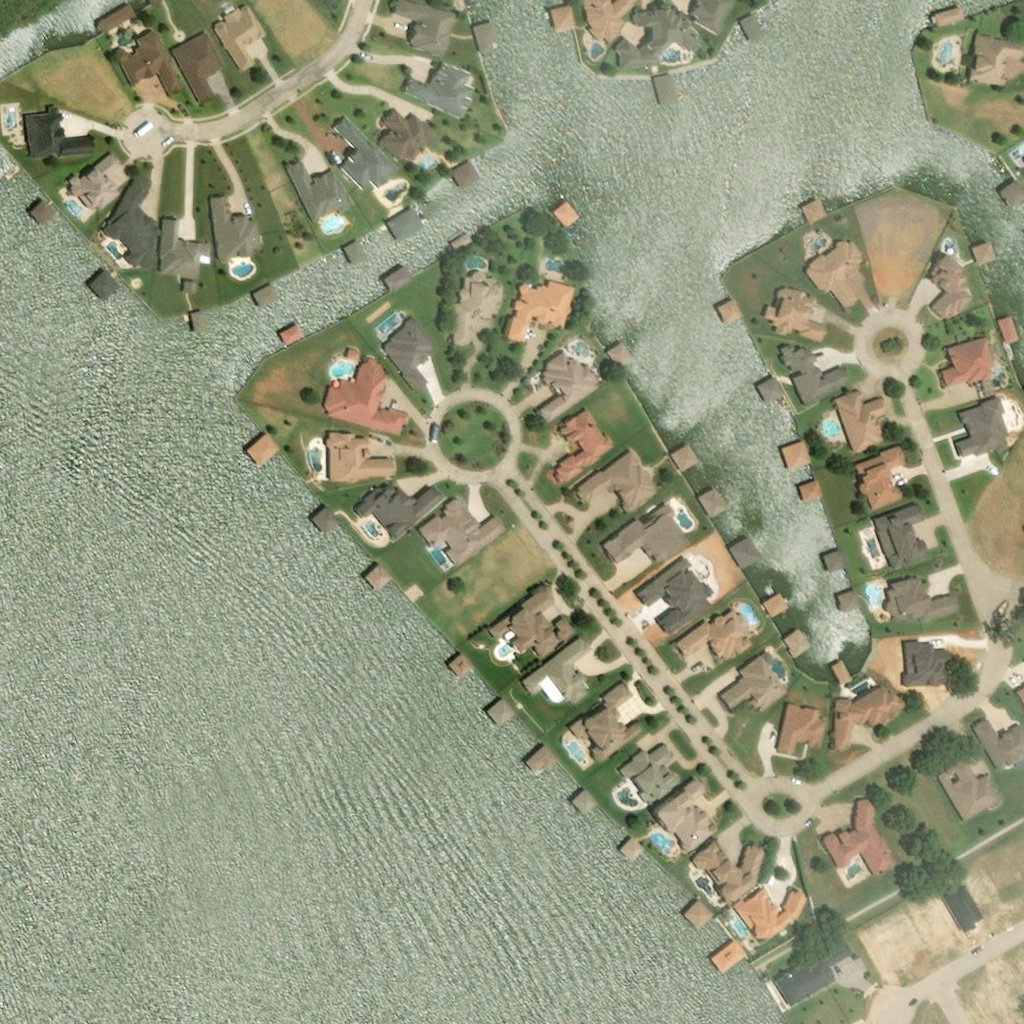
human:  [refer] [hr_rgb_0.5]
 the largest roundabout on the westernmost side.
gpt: <box>[[41, 38, 51, 47, 0]]</box>